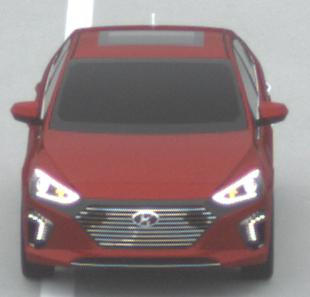
Make: Hyundai
Model: IONIQ Hybrid
Detailed model: IONIQ (AE) Hybrid
Model produced from: 2016/10
Model produced until: 2018/08
Doors: 5
Color: red
Road condition: dry road
Daytime: midday
Contrast: low contrast